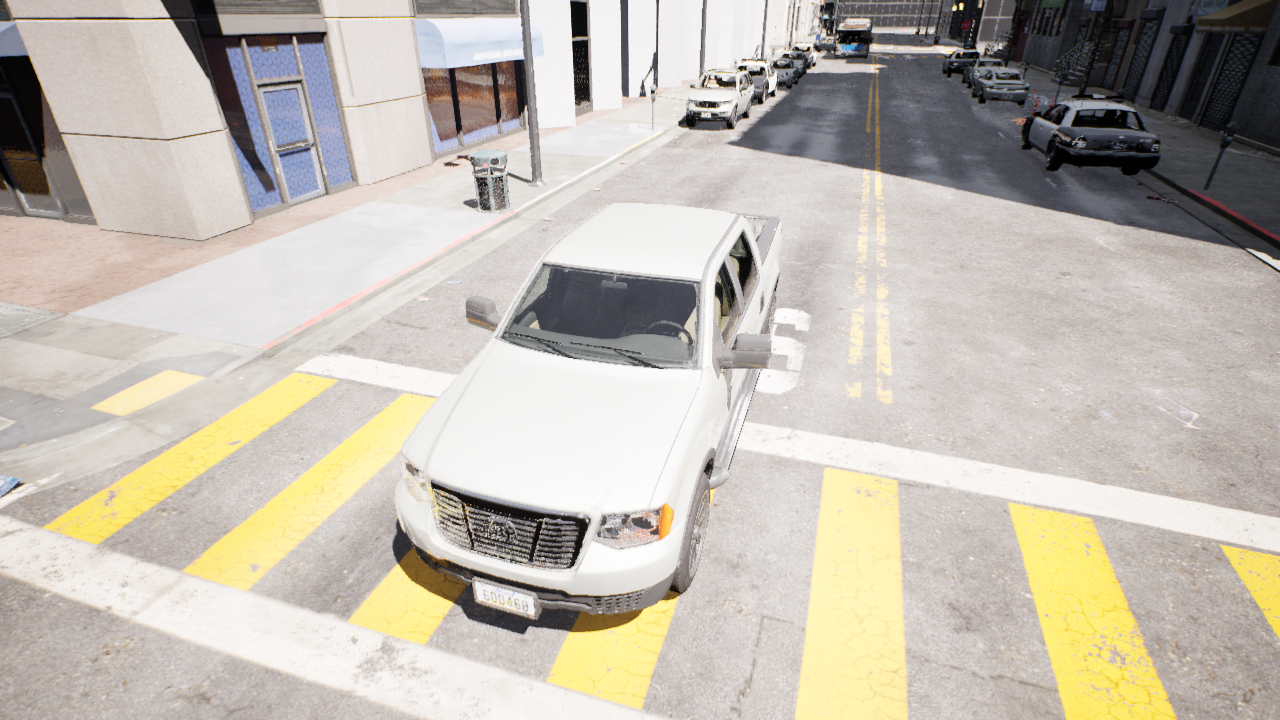
Venue: residential
Lighting: clear day
Vehicle rig: pickup